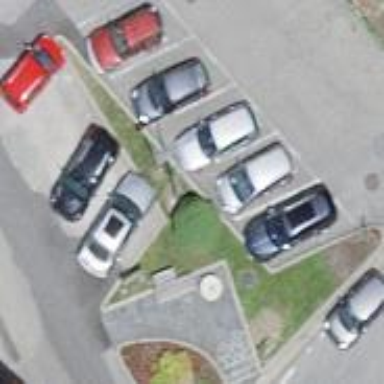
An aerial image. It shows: Parking area with asphalt surface.